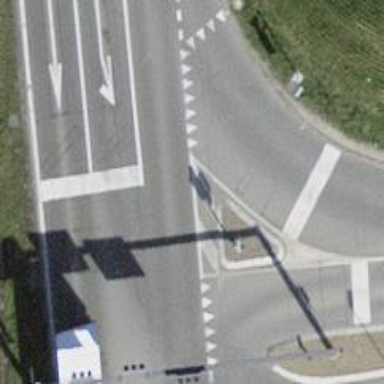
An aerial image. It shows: Road with traffic signals.